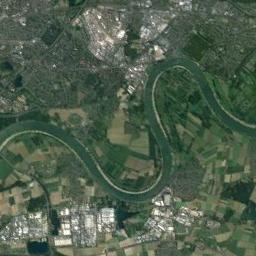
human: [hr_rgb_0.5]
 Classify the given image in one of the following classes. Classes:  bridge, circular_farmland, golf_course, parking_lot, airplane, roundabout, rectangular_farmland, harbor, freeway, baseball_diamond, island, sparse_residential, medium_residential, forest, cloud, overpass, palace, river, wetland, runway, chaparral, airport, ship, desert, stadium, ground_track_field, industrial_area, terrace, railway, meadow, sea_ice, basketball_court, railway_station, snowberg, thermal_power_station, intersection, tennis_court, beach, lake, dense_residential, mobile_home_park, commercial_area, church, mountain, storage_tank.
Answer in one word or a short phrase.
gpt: river